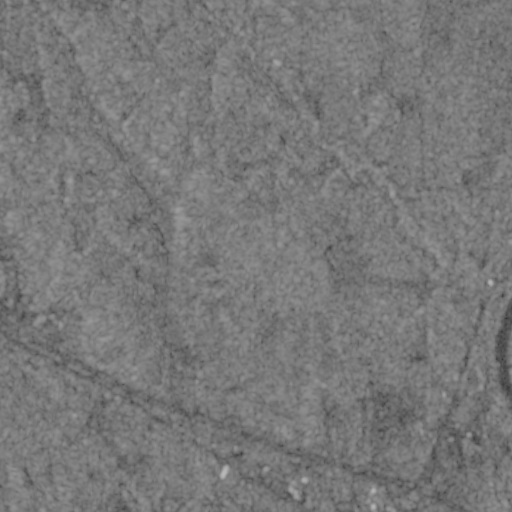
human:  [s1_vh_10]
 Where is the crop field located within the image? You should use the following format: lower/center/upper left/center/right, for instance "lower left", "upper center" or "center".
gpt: The crop field is located in the lower right of the image.
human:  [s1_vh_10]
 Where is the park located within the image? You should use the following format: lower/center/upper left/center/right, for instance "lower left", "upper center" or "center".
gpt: The park is located in the lower of the image.
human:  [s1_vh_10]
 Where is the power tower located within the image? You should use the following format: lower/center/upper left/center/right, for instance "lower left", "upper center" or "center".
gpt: The power tower is located in the lower of the image.
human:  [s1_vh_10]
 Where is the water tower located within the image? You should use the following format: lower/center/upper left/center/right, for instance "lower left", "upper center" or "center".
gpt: The water tower is located in the lower center of the image.
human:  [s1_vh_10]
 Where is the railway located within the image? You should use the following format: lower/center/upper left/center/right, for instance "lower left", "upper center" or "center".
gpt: The railway is located in the upper right of the image.
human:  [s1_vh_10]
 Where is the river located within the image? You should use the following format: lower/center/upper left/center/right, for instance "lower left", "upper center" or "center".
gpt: The river is located in the right of the image.
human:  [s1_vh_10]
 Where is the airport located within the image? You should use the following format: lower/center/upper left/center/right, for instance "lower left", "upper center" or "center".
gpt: There is no airport in the image.

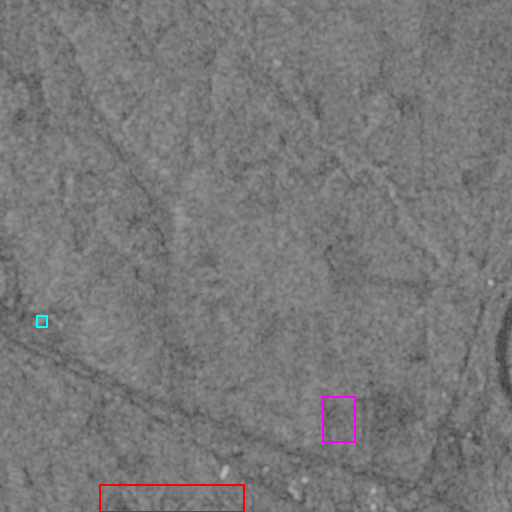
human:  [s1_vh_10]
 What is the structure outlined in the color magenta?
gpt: The structure outlined in magenta is a crop field.
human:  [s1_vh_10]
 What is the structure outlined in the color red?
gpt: The structure outlined in red is a park.
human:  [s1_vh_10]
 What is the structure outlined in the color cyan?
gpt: The structure outlined in cyan is a building.
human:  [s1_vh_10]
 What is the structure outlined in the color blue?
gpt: There is no blue outline.